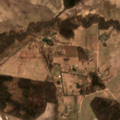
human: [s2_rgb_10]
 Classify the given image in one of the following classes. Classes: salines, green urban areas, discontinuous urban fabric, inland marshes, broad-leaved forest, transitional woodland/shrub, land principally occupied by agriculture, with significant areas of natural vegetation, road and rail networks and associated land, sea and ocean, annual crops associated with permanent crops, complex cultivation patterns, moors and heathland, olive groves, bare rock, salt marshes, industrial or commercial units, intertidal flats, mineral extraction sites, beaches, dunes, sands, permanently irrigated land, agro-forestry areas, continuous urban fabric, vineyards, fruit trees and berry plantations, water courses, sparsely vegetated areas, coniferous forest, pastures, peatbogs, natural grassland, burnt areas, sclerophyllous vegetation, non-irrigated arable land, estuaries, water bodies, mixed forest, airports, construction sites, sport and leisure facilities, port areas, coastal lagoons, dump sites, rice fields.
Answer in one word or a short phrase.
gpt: non-irrigated arable land, land principally occupied by agriculture, with significant areas of natural vegetation, broad-leaved forest, mixed forest